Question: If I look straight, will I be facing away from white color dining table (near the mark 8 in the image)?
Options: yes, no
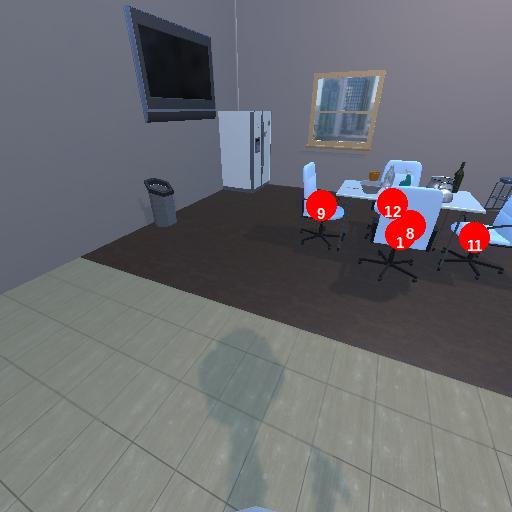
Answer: yes